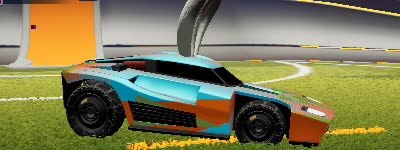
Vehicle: breakout